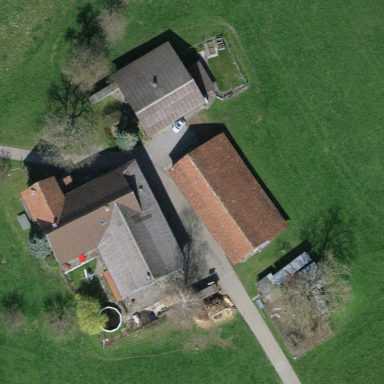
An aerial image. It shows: Farmyard in rural farm setting.